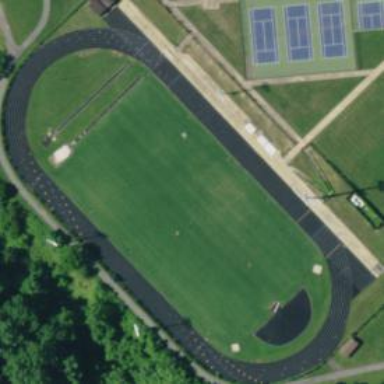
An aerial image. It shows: Athletics track located on leisure land.